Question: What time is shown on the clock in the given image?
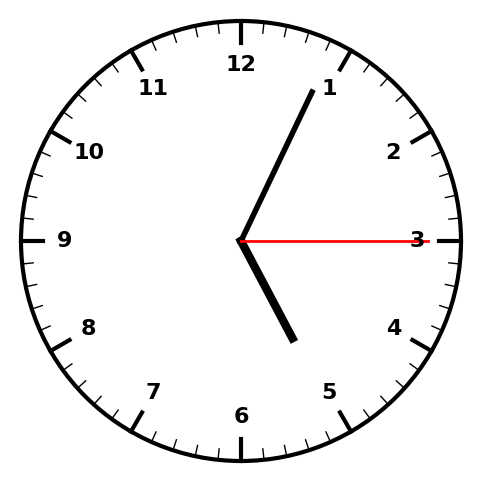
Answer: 05:04:15